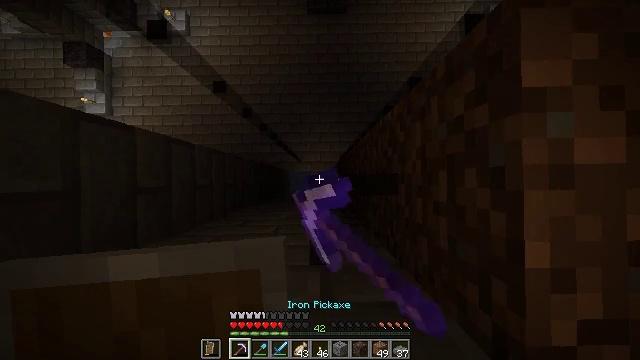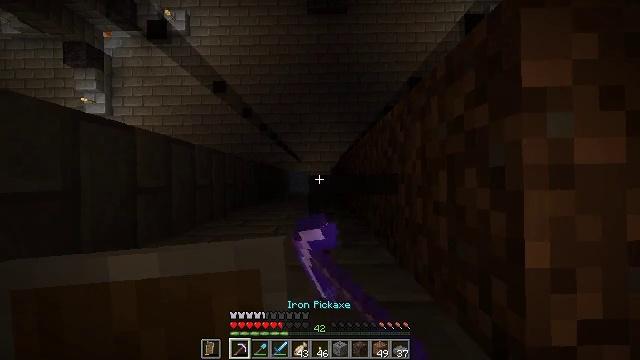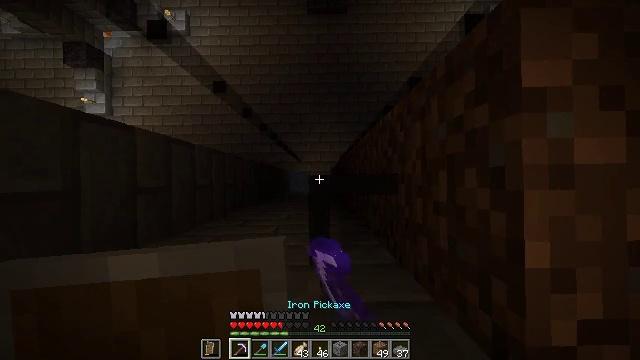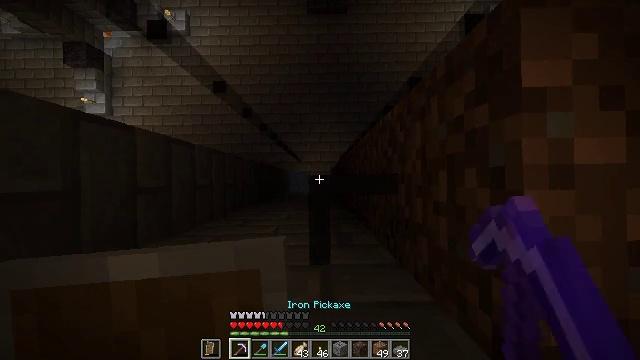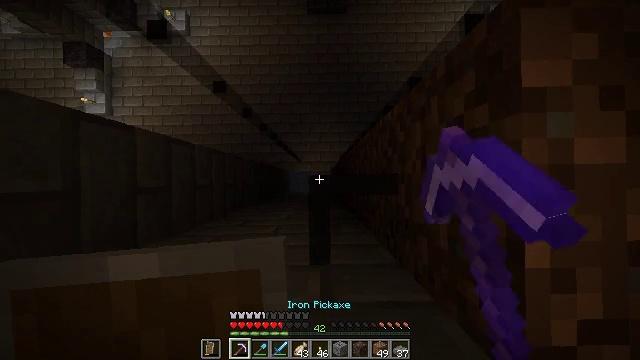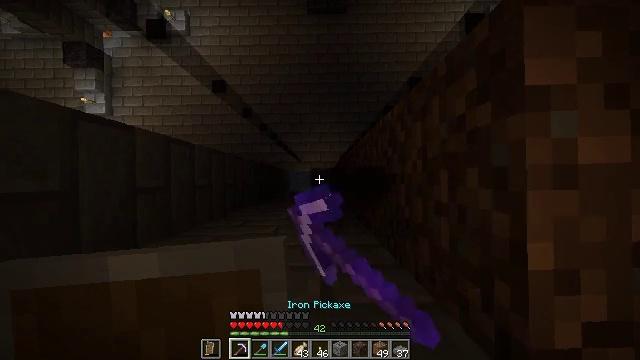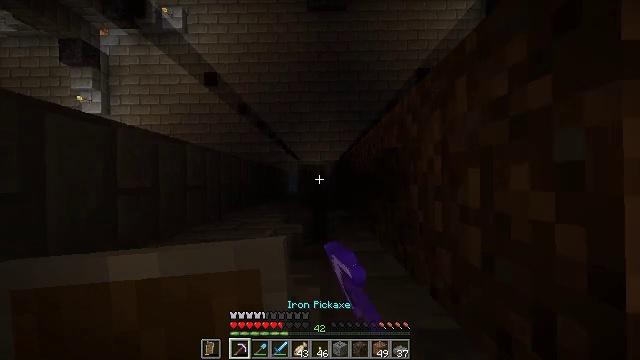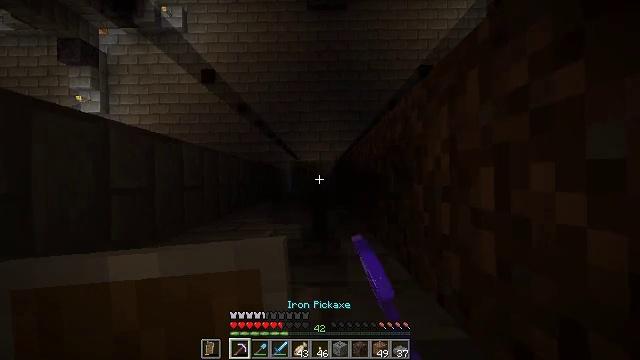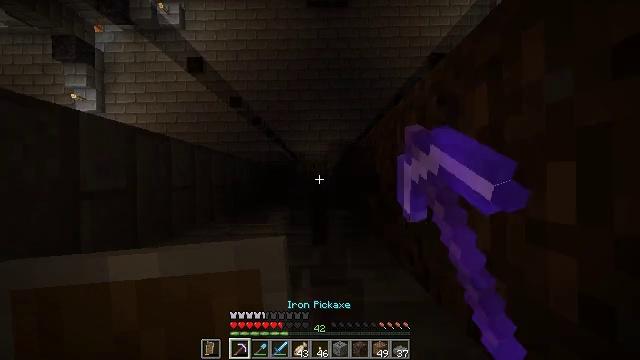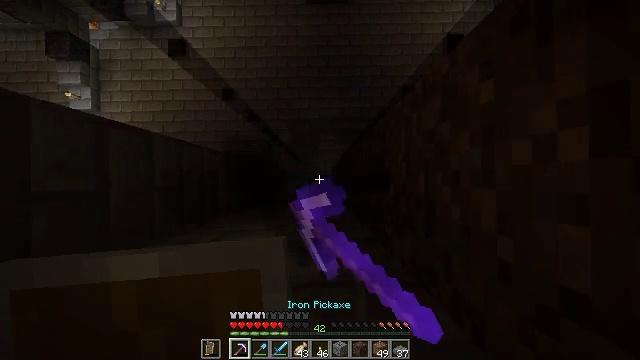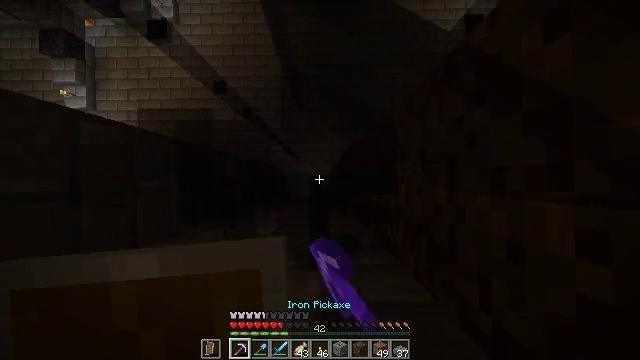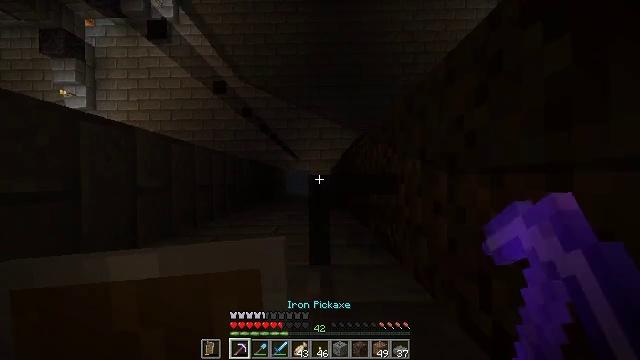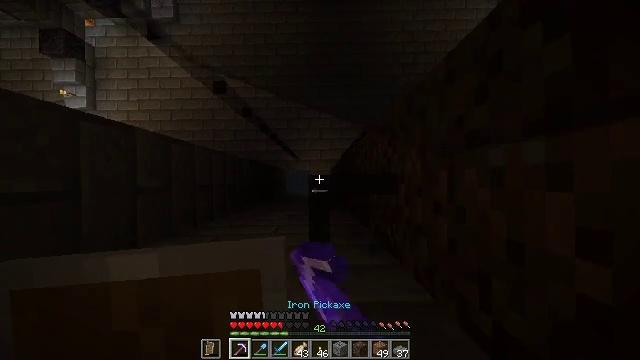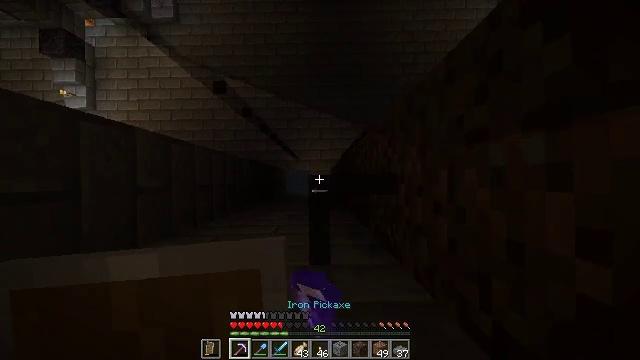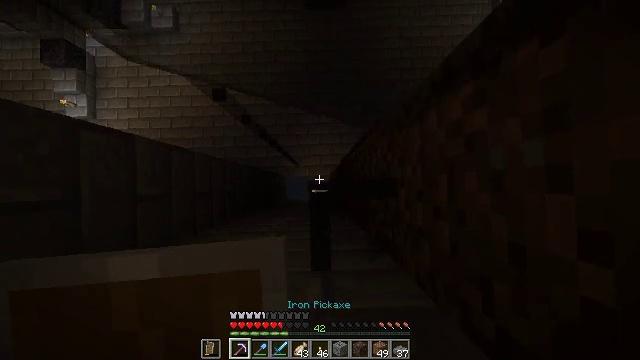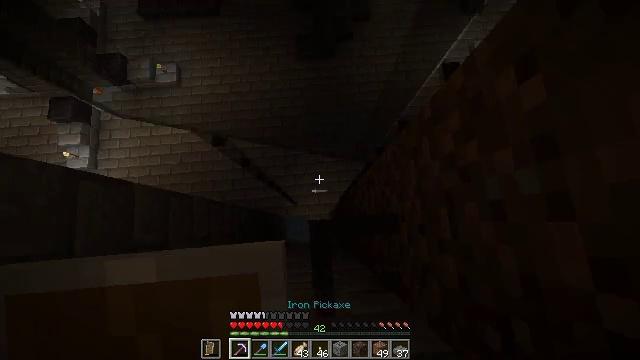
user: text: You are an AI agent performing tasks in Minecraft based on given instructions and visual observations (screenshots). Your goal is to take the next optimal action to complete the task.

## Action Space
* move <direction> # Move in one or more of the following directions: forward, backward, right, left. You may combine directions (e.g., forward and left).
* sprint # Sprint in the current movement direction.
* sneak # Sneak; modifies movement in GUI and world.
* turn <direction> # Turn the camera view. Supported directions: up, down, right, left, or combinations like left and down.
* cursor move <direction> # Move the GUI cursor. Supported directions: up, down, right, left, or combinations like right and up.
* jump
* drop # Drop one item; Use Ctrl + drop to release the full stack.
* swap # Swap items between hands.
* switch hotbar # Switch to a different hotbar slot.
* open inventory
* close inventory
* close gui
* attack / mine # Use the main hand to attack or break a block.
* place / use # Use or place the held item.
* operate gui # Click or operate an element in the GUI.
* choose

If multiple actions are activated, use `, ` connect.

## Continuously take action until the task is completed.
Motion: motion action
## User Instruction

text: Attack the black stained glass pane to break it.
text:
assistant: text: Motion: attack / mine
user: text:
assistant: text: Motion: attack / mine
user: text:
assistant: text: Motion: attack / mine
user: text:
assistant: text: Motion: attack / mine
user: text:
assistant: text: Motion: attack / mine
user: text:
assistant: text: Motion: attack / mine
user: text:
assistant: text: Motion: attack / mine
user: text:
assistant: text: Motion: attack / mine
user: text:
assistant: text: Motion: attack / mine
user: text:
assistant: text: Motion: attack / mine
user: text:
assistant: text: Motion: attack / mine
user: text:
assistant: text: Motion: no_op
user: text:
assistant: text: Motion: no_op
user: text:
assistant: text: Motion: turn up
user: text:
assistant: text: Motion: turn right and up
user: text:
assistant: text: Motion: turn up
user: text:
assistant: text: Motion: turn up
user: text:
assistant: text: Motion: turn right
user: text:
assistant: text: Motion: turn right
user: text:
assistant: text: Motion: turn right and up
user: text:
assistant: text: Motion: turn right and up
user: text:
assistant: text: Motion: turn right and up
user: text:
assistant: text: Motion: turn right and up
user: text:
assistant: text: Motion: turn right and up
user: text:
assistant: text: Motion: turn up
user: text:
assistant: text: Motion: turn up
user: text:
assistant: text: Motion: turn up
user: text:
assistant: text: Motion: no_op
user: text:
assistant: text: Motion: no_op
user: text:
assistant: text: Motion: no_op